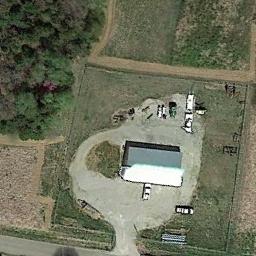
Label: residential